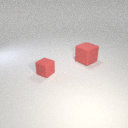
large red rubber cube to the right of small red rubber cube